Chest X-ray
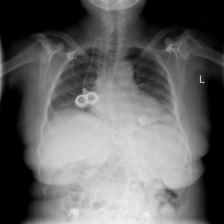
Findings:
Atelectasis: negative
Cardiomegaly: negative
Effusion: negative
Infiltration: negative
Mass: negative
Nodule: negative
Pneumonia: negative
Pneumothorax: negative
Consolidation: negative
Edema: negative
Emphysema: negative
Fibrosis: negative
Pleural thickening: negative
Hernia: negative